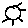
Label: sun